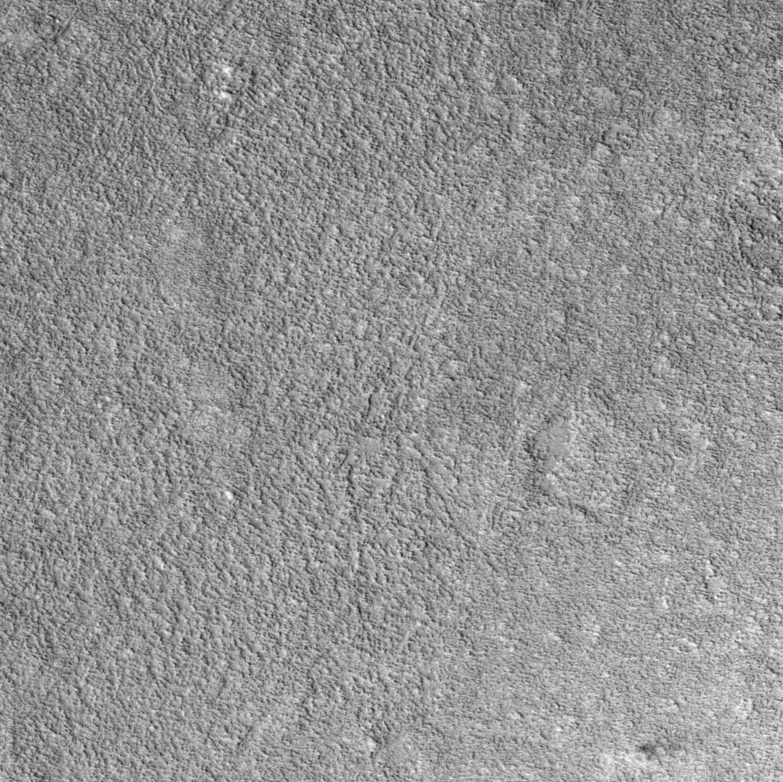
Label: dustdevil